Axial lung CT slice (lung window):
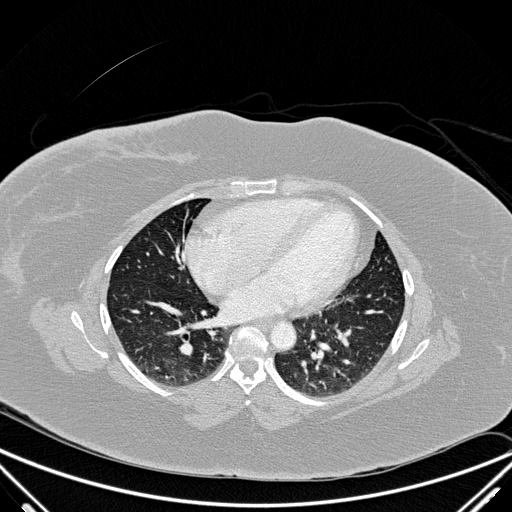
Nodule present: no